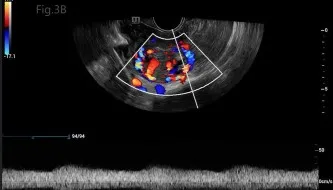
(B) Pulsed-wave Doppler detected a high-speed, low-resistance arteriovenous fistula spectrum.
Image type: radiology (ultrasound)